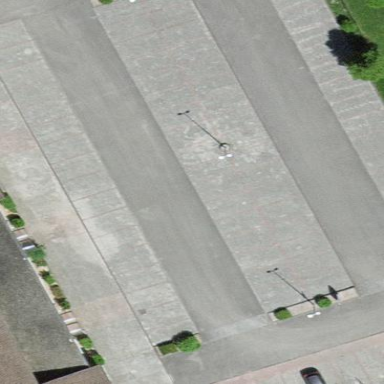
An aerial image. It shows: Parking area.